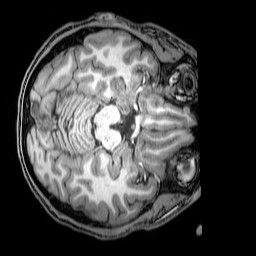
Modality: T1w
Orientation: axial
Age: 18
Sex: male